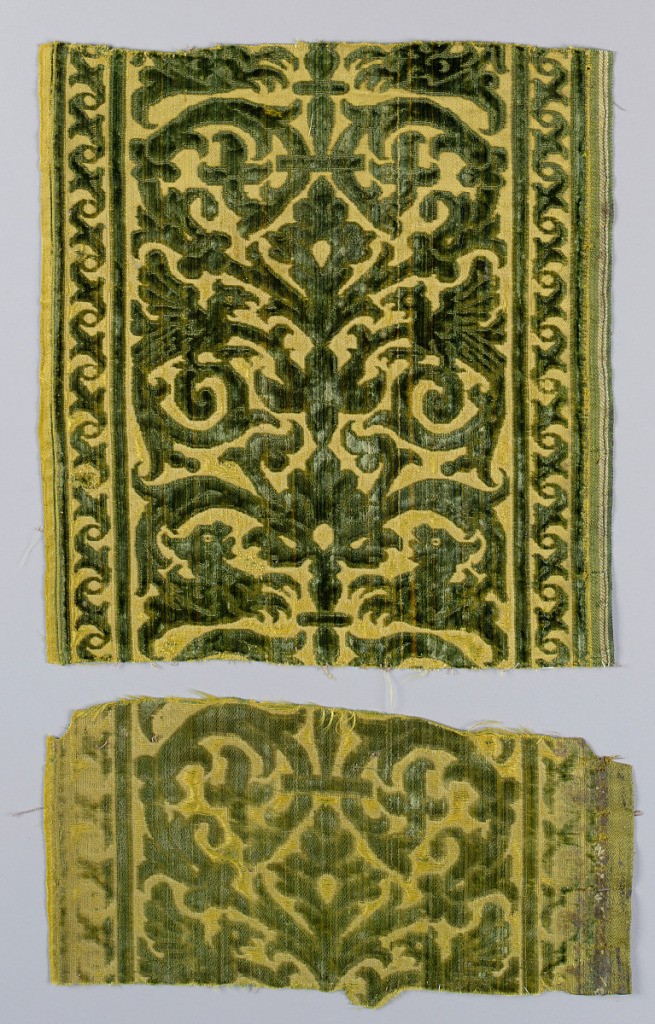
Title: Border fragments
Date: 17th century
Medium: silk Technique: supplementary warp forming cut and uncut raised pile in satin foundation (velvet)
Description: Symmetrical design of scrolls, birds, and mythical creatures in green cut and uncut velvet pile on yellow satin field. Selvage along right side of component a.